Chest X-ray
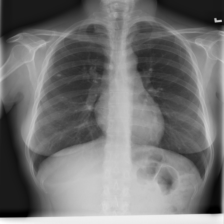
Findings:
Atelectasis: negative
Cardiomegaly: negative
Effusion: negative
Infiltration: negative
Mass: negative
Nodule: negative
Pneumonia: negative
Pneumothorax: negative
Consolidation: negative
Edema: negative
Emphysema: negative
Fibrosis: negative
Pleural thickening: negative
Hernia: negative